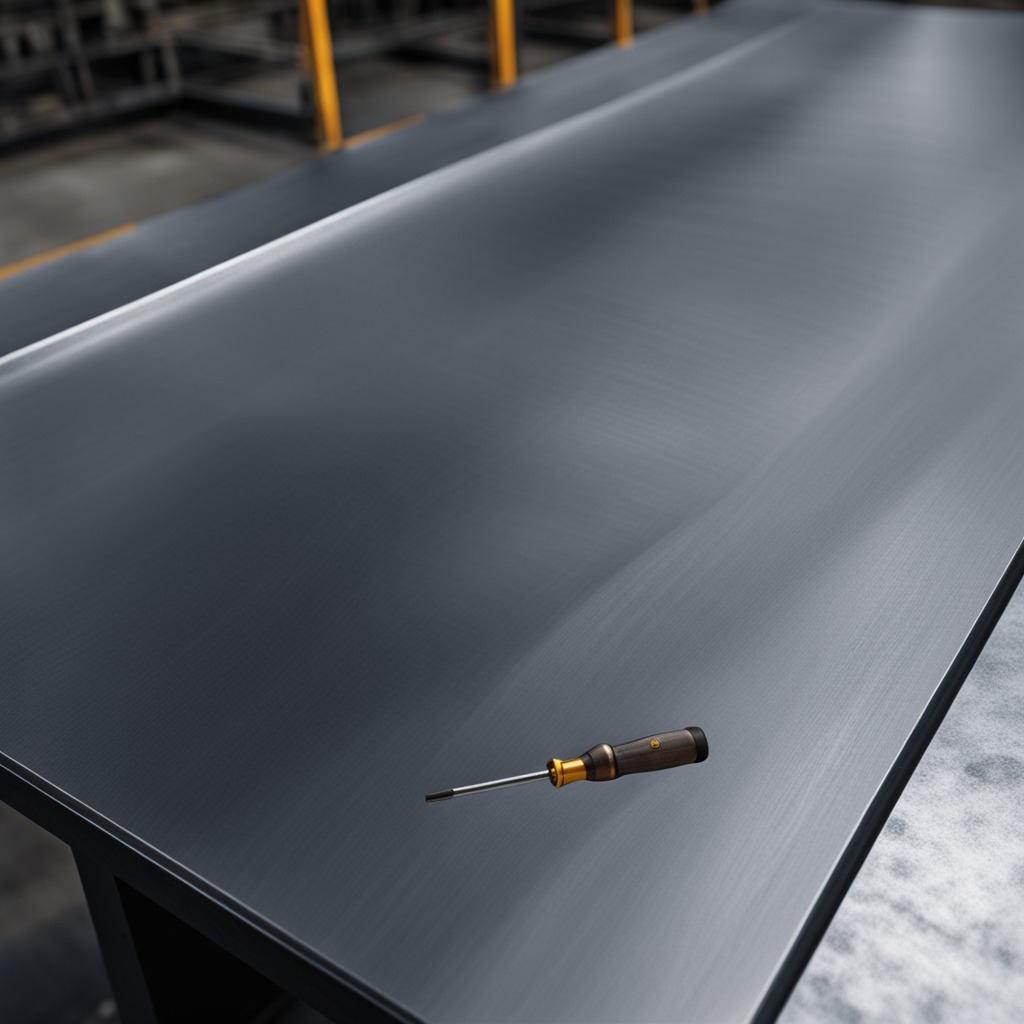
A screwdriver is lying on the cold steel table in a mining workshop.